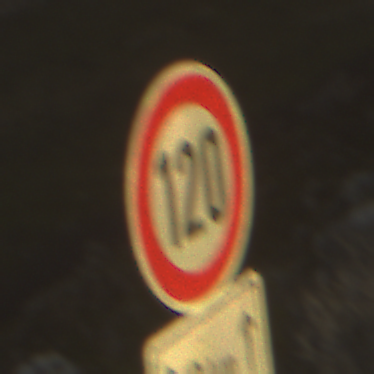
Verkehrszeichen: Geschwindigkeit120
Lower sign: LaengeEinerStrecke2
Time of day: SunriseSunset
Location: Outdoor (Nature)
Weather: PartlyCloudy
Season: Summer
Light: Natural